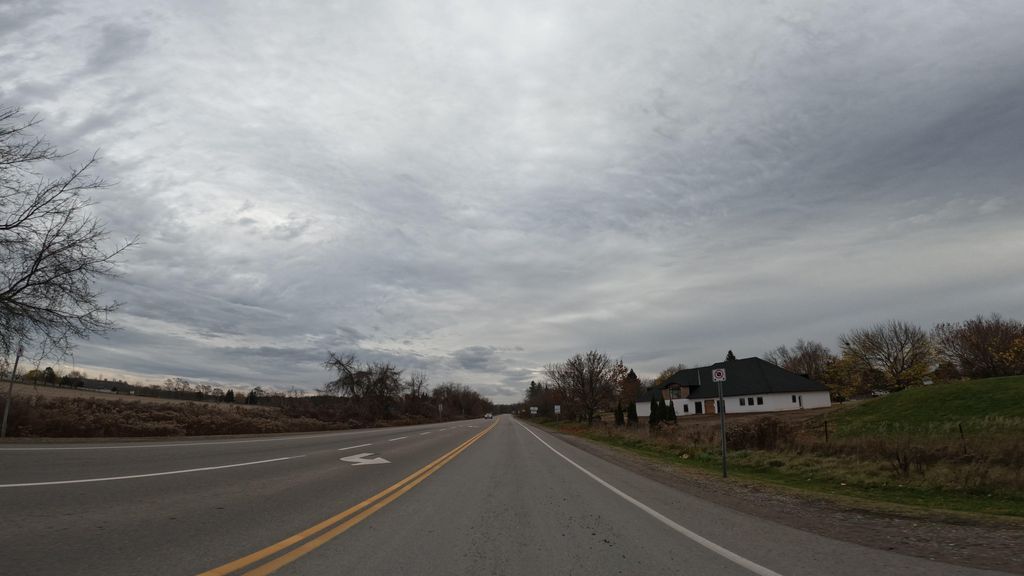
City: hamilton